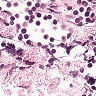
Metastatic tissue present: no